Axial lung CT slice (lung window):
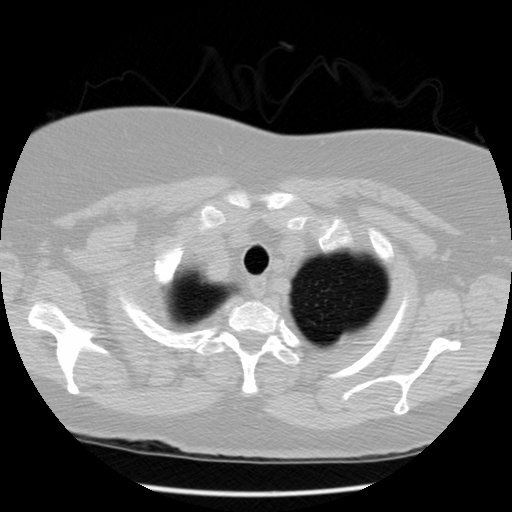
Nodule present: no